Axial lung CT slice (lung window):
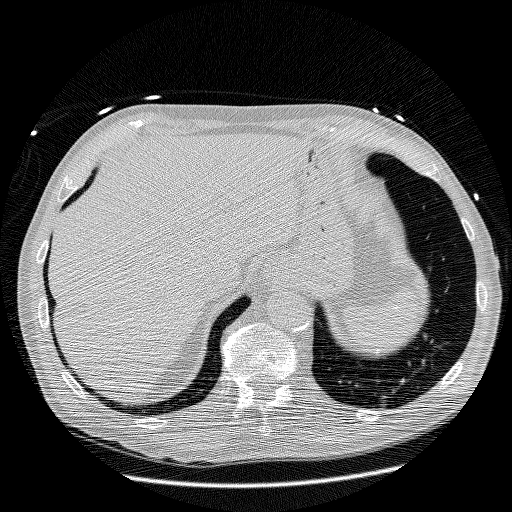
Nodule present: no